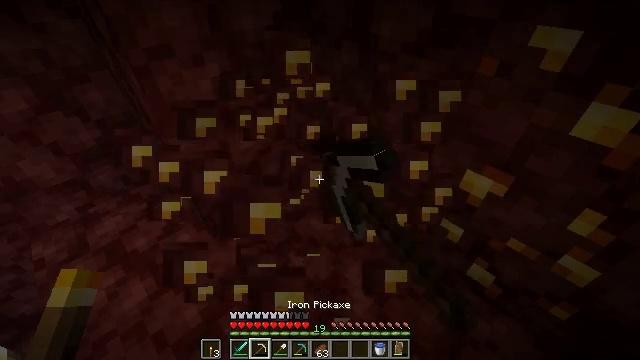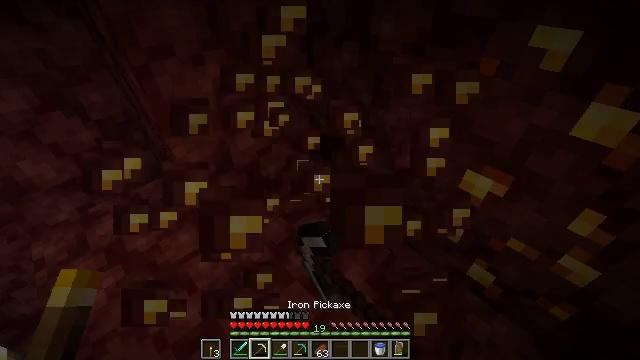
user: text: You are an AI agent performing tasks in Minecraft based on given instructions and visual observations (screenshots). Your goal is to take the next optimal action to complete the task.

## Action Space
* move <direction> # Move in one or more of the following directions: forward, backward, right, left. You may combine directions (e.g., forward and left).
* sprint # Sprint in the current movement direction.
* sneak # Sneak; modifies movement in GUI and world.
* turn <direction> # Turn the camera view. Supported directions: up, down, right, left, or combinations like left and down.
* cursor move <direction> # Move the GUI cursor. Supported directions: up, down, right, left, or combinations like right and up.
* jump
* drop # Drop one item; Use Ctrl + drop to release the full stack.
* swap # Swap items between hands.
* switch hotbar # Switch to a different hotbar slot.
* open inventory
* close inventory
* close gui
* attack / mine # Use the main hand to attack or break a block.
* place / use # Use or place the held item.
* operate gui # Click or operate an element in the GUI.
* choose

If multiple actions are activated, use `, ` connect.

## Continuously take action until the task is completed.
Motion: motion action
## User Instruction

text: Extract nether gold ore from the Netherrack.
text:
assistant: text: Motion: attack / mine
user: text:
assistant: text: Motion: attack / mine